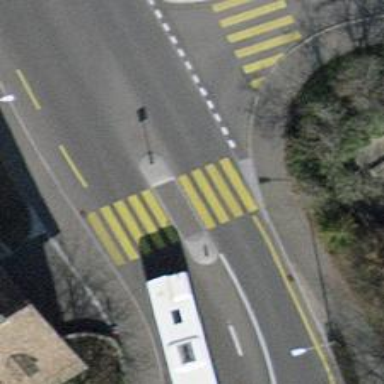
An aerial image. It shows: Kerb barrier.